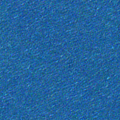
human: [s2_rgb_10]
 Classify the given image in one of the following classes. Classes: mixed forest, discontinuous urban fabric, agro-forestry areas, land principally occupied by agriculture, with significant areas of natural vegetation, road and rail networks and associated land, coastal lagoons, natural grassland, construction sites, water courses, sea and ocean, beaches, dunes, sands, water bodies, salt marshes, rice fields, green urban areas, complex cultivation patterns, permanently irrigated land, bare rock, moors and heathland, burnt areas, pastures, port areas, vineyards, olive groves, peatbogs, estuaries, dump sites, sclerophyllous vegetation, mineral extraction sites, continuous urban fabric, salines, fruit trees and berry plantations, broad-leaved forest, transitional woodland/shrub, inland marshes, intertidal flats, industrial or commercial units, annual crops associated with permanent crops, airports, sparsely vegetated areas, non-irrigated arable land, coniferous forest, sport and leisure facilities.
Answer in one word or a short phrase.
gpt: sea and ocean